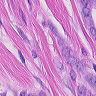
Metastatic tissue present: yes